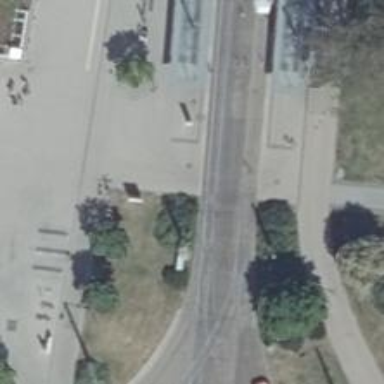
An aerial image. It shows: Tram crossing on the railway.